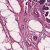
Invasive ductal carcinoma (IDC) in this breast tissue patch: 1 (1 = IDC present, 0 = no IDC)